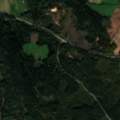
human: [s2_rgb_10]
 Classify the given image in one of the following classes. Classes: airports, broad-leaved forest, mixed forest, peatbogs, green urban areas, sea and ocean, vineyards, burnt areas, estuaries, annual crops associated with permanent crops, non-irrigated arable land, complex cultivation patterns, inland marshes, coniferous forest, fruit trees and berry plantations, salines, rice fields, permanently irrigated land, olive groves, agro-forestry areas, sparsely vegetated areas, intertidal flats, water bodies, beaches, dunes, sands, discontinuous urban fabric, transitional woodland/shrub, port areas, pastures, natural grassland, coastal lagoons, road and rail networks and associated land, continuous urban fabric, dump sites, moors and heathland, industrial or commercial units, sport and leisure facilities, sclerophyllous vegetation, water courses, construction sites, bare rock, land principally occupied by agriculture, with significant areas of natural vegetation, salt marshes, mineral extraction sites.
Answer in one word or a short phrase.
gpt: non-irrigated arable land, coniferous forest, transitional woodland/shrub